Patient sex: F
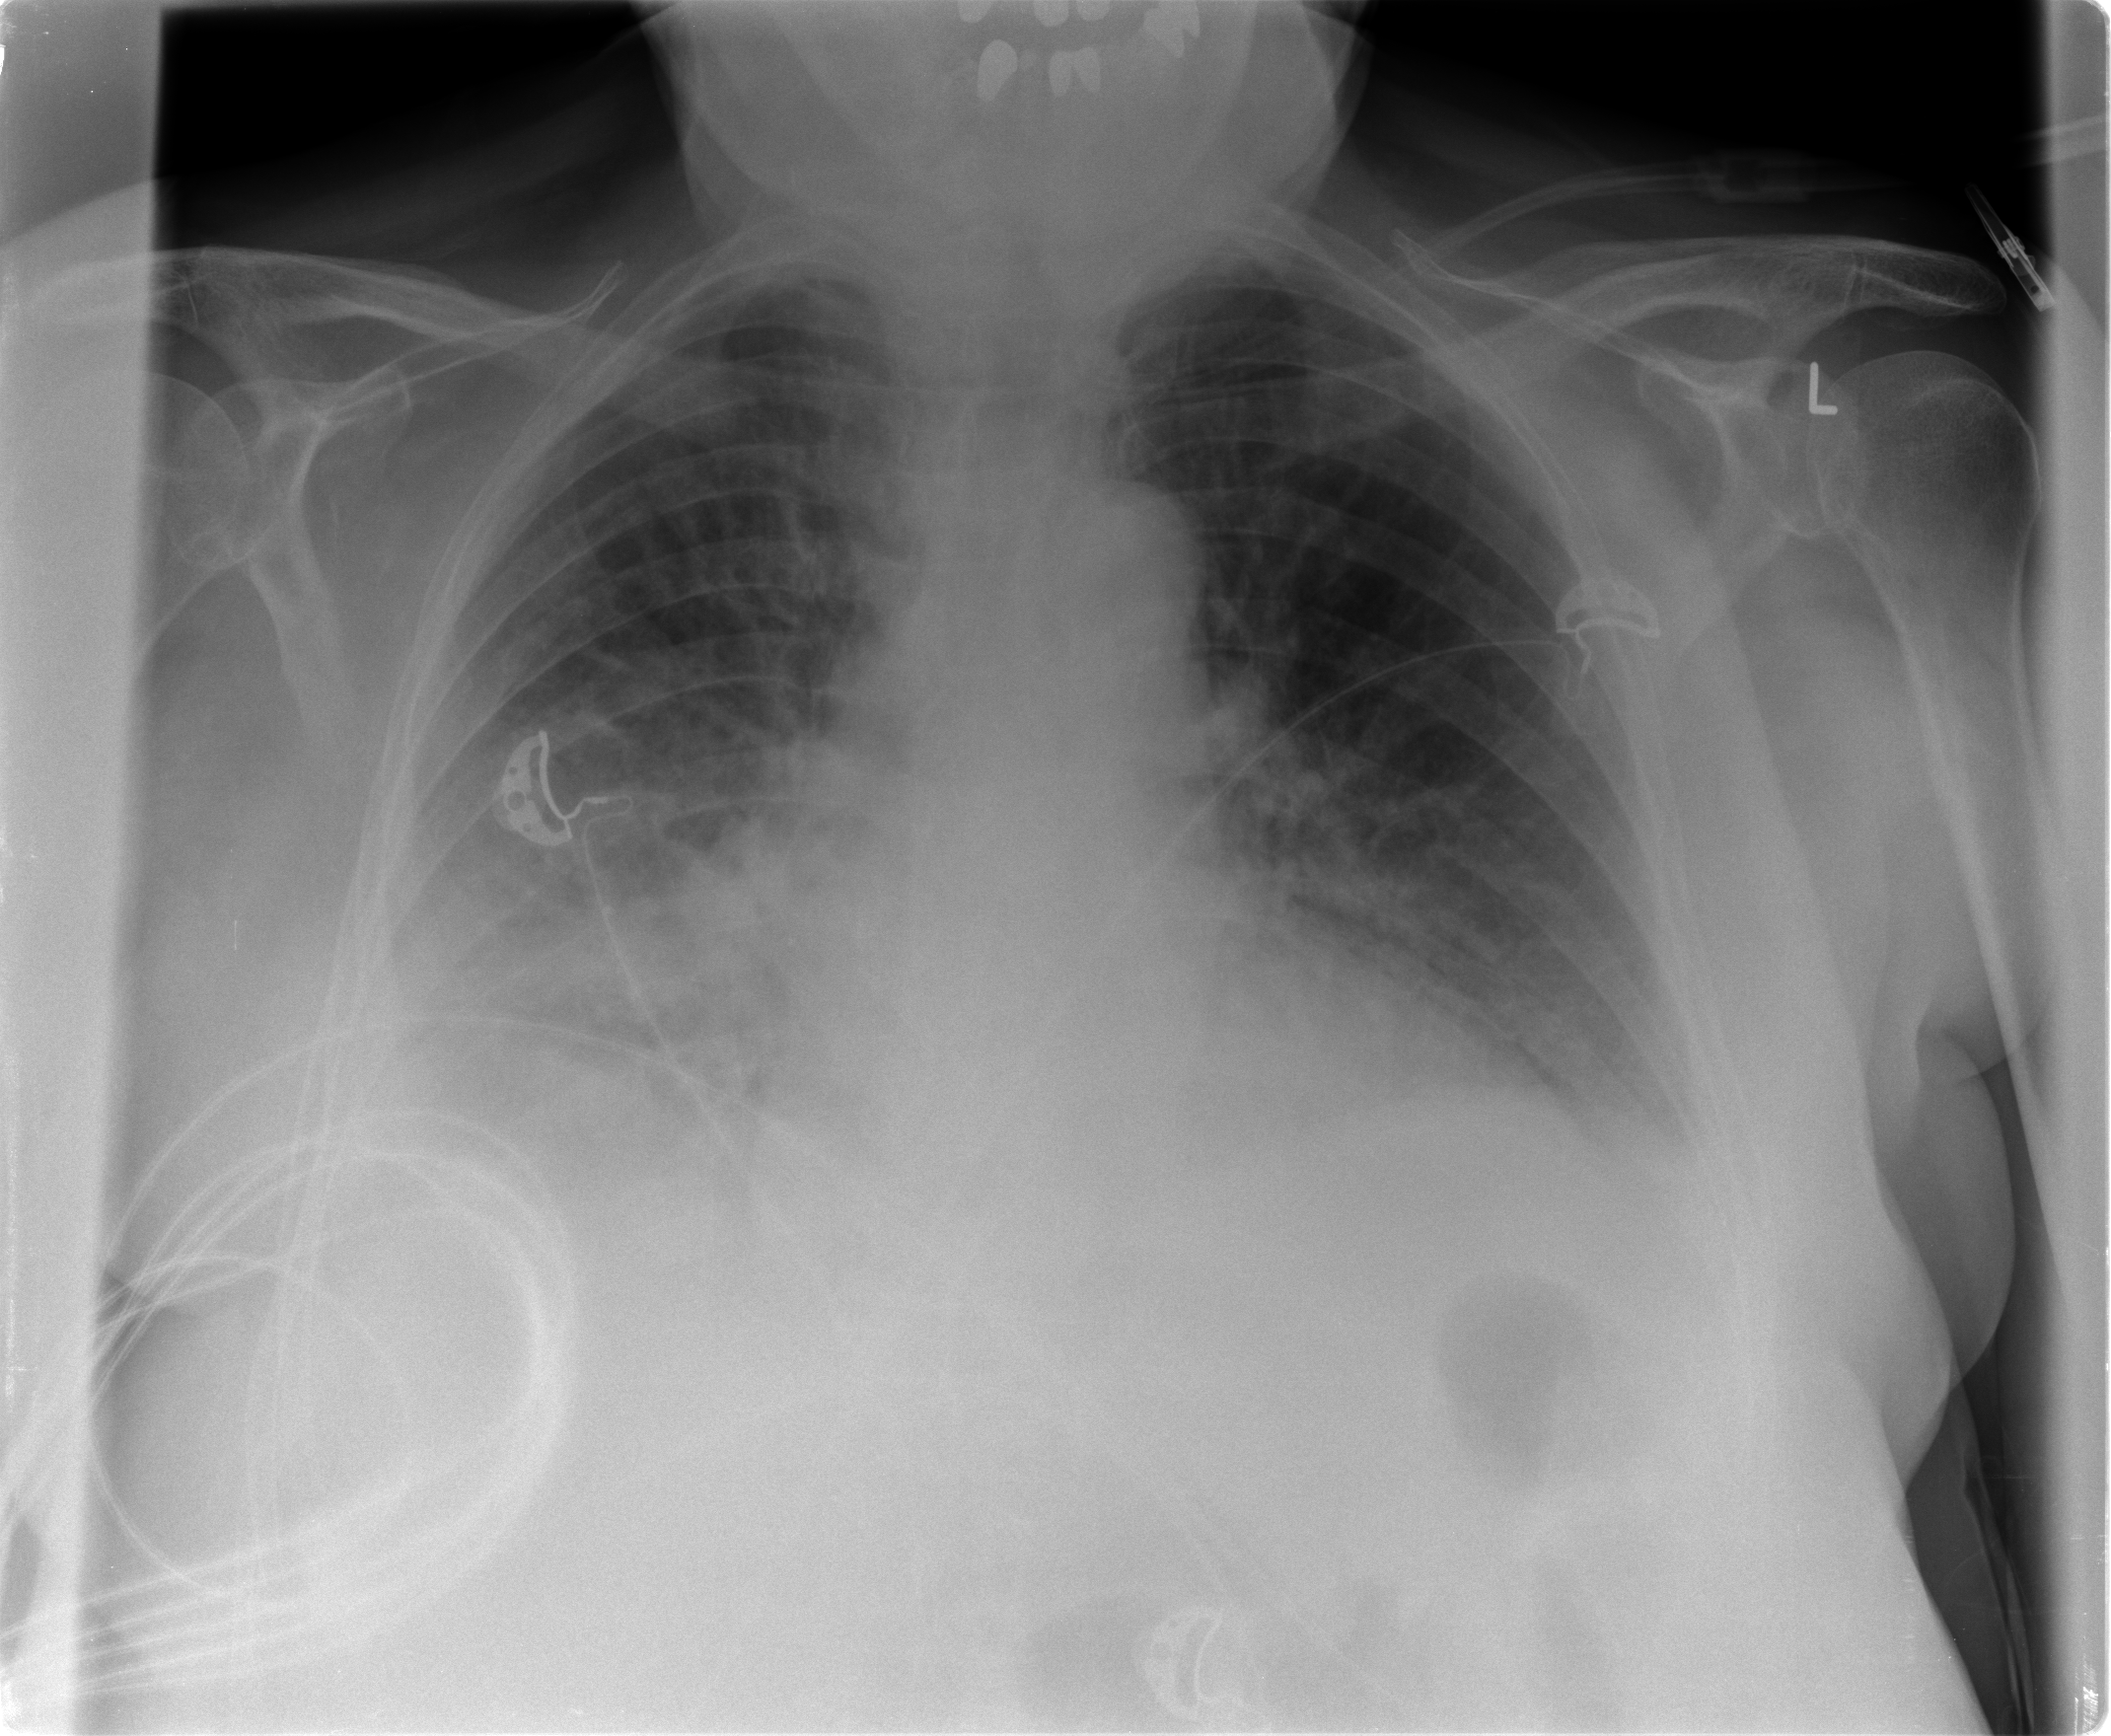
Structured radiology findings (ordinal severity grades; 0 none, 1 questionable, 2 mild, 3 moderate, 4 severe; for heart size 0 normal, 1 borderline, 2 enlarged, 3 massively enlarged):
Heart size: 2
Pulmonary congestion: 3
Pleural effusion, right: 2
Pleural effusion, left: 1
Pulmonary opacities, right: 3
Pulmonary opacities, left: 2
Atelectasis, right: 3
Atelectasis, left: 1